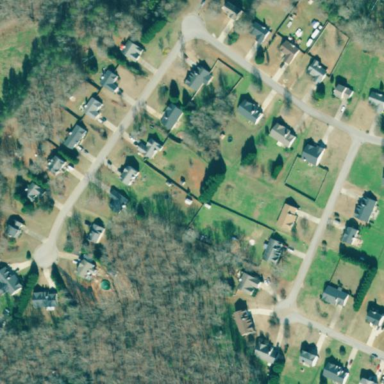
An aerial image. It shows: Residential area consisting of single-family homes.